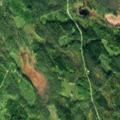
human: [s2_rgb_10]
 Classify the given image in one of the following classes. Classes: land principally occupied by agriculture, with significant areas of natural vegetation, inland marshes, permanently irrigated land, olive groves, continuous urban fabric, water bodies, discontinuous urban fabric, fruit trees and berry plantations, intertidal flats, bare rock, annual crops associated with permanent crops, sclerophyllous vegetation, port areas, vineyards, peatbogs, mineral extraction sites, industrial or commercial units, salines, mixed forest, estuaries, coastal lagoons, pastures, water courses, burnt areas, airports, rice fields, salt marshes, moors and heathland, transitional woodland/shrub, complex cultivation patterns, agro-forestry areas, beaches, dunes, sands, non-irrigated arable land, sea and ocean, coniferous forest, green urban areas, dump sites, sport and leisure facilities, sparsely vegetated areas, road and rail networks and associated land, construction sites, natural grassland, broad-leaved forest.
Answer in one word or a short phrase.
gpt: coniferous forest, mixed forest, transitional woodland/shrub